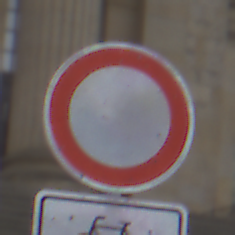
Verkehrszeichen: VerbotFahrzeugeAllerArt
Zusatzzeichen unten: EinspurigeFahrzeugeFrei1
Umgebung: Outdoor, Urban
Tageszeit: Midday
Wetter: Overcast
Licht: Natural
Jahreszeit: NotSpecified
Kontrast: LowContrast